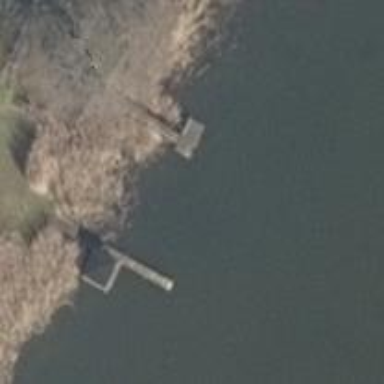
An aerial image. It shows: Man-made pier.